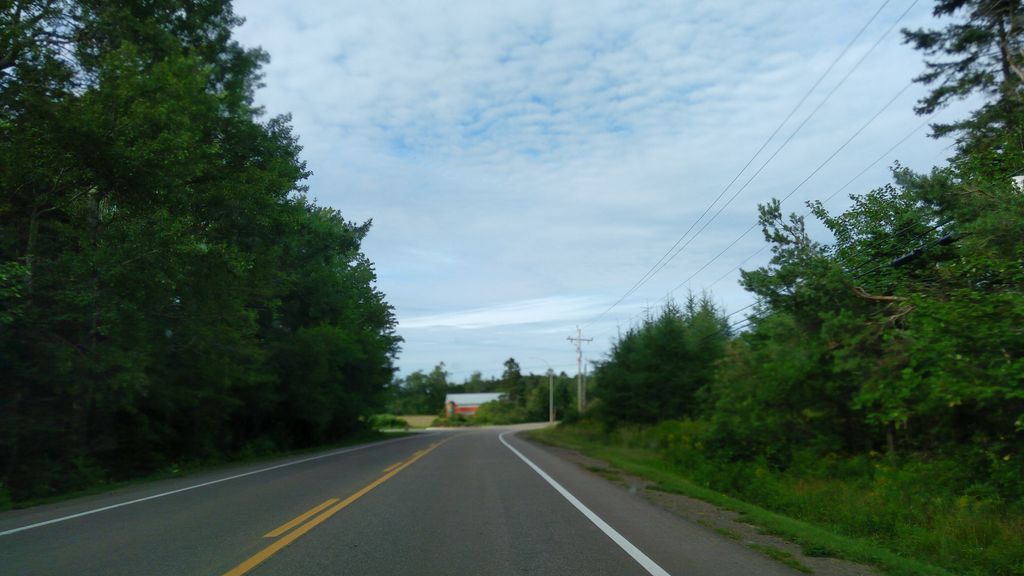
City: charlottetown